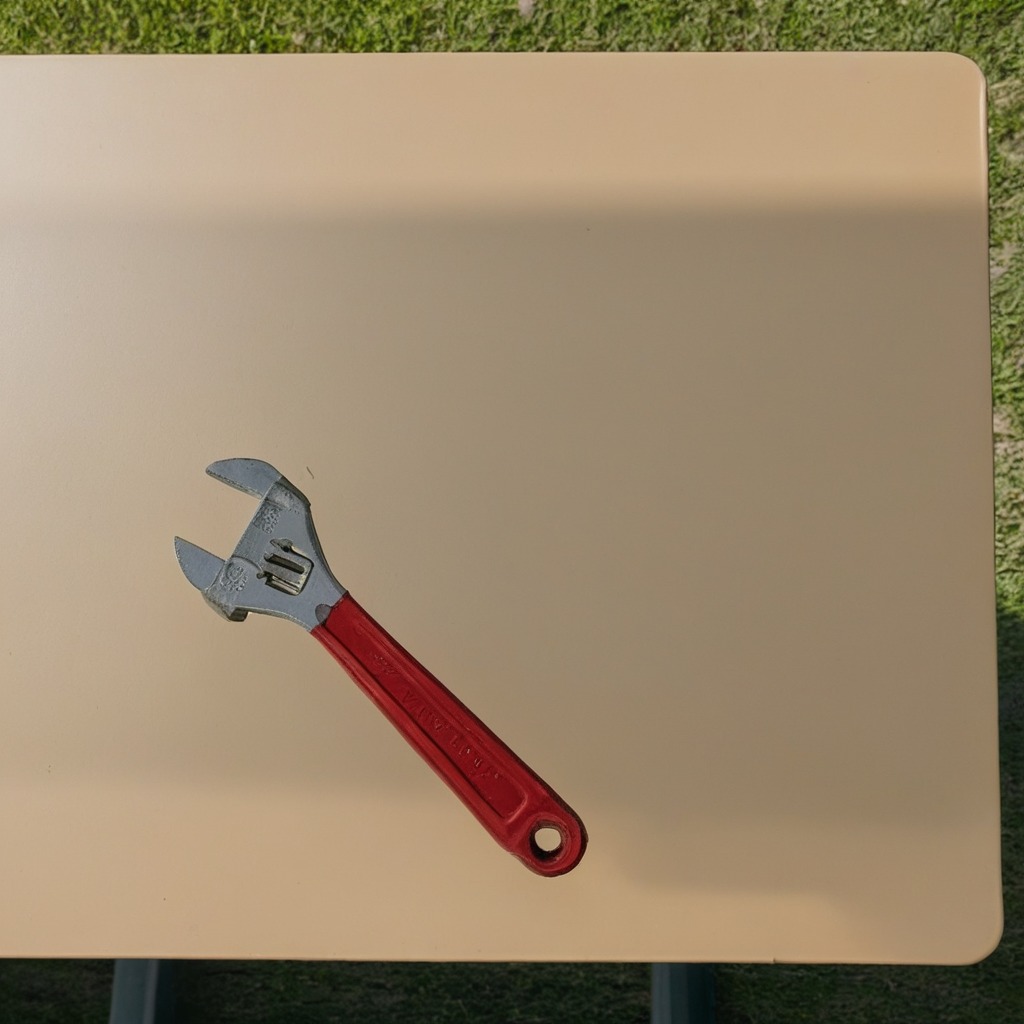
A wrench lies on the clean utility table in a temporary outdoor tool station.